Question: I am trying to get database from SQLite database and trying to populate the 'ListView' and also adding data in 'ArrayList<String>' . The 'ListView' is populated nicely but problem is 'ArrayList<String>' is not populated nicely.
Suppose I have data in database like:
A
B
C
D
E
F
G
H
I
J
K
L
M
N
........
My 'ListView' Showing data in this way. But 'ArrayList<String>' add the data this way:
A
B
C
D
E
F
A
B
C
D
E
F
G
H
......
That means my 'ArrayList<String>' takes first 6 value then repeat it and then it takes next 6 value then again repeat it ..... . That means When I click item "H" from list view the 'ArrayList<String>' shows me "B". I don't know why it is happening?
My Code, CustomList which extends 'CursorAdapter'
'''
import java.util.ArrayList;
import android.content.Context;
import android.database.Cursor;
import android.view.LayoutInflater;
import android.view.View;
import android.view.ViewGroup;
import android.widget.CheckBox;
import android.widget.CursorAdapter;
import android.widget.TextView;
public class CustomList extends CursorAdapter {
CheckBox favoriteBox;
TextView cityName, countryName;
ArrayList<String> city_name;
ArrayList<String> country_name;
ArrayList<String> country_short;
ArrayList<CheckBox> check_box;
public CustomList(Context context, Cursor c, ArrayList<String> city_name,
ArrayList<String> country_name, ArrayList<String> country_short,
ArrayList<CheckBox> check_box) {
super(context, c, 0);
this.city_name = city_name;
this.country_name = country_name;
this.country_short = country_short;
this.check_box = check_box;
}
@Override
public View newView(Context context, Cursor cursor, ViewGroup parent) {
LayoutInflater inflater = LayoutInflater.from(parent.getContext());
View retView = inflater.inflate(R.layout.all_city_list, parent, false);
return retView;
}
@Override
public void bindView(final View view, Context context, Cursor cursor) {
cityName = (TextView) view.findViewById(R.id.cityName);
String cityS = cursor.getString(cursor.getColumnIndex("city_name"));
cityName.setText(cityS);
city_name.add(cityS);//adding value to ArrayList<String>
countryName = (TextView) view.findViewById(R.id.countryName);
String conS = cursor.getString(cursor.getColumnIndex("country_name"));
countryName.setText(conS);
country_name.add(conS);//adding value to ArrayList<String>
country_short.add(""
+ cursor.getString(cursor.getColumnIndex("country_short")));//adding value to ArrayList<String>
favoriteBox = (CheckBox) view.findViewById(R.id.favoriteCheckBox);
check_box.add(favoriteBox);
if (cursor.getInt(cursor.getColumnIndex("favorite")) == 0) {
favoriteBox.setChecked(false);
} else {
favoriteBox.setChecked(true);
}
}
}
'''
Class 'AllCityListFragment' which extends 'Fragment'
'''
import java.io.IOException;
import java.util.ArrayList;
import android.os.Bundle;
import android.os.Handler;
import android.support.v4.app.Fragment;
import android.view.LayoutInflater;
import android.view.View;
import android.view.ViewGroup;
import android.widget.AdapterView;
import android.widget.AdapterView.OnItemLongClickListener;
import android.widget.CheckBox;
import android.widget.ListView;
import android.widget.Toast;
public class AllCityListFragment extends Fragment {
private CustomList customAdapter;
private DatabaseHelper databaseHelper;
ArrayList<String> city_name = new ArrayList<String>();
ArrayList<String> country_name = new ArrayList<String>();
ArrayList<String> country_short = new ArrayList<String>();
ArrayList<CheckBox> check_box = new ArrayList<CheckBox>();
public static final String ARG_OS = "OS";
int pos;
String sql = "";
ListView list;
View view;
@Override
public View onCreateView(LayoutInflater inflater, ViewGroup container,
Bundle savedInstanceState) {
view = inflater.inflate(R.layout.all_city_layout, null);
databaseHelper = new DatabaseHelper(view.getContext());
try {
databaseHelper.createDataBase();
databaseHelper.openDataBase();
} catch (IOException e) {
// TODO Auto-generated catch block
Toast.makeText(view.getContext(), "Error: " + e.getMessage(),
Toast.LENGTH_LONG).show();
e.printStackTrace();
}
list = (ListView) view.findViewById(R.id.citylist);
list.setFocusable(false);
list.setOnItemClickListener(new AdapterView.OnItemClickListener() {
@Override
public void onItemClick(AdapterView<?> parent, View myview,
int position, long id) {
Toast.makeText(getActivity(),
position + " " + city_name.get(position),
Toast.LENGTH_LONG).show();
}
});
sql = "SELECT _id, city_name, country_name, country_short, favorite FROM city order by country_name asc;";
new Handler().post(new Runnable() {
@Override
public void run() {
customAdapter = new CustomList(getActivity(), databaseHelper
.getResult(sql), city_name, country_name,
country_short, check_box);
list.setAdapter(customAdapter);
}
});
return view;
}
@Override
public void onActivityCreated(Bundle savedInstanceState) {
super.onActivityCreated(savedInstanceState);
}
}
'''

In this picture I clicked "Shirajganj" but the 'Toast' shows me "230 Thakurgaon" position =230 is correct but city_name.get(230) should be "Shirajganj" . I think it is doing wrong when I am trying to add value to 'ArrayList<String>' in binView in CustomList. How can I solve this problem?
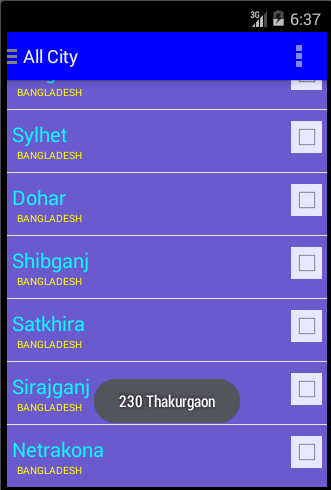
Answer: It's not a good idea to fill that array in bindView method. The Android doesn't create separate view for each row in the list, it's utilize already created ones, that's why you will always receive unexpected results in your arraylist. The better is to fill the array in your activity, instead of the adapter. Just query your database for the same result like this:
'''
Cursor cursor = getContentResolver().query(
uri,
projection,
selectionClause
selectionArgs,
sortOrder);
while (cursor.moveToNext ()){
arrayList.add(cursor.getAsString(cursor.getColumnIndex('column_name')));
}
cursor.close()
'''